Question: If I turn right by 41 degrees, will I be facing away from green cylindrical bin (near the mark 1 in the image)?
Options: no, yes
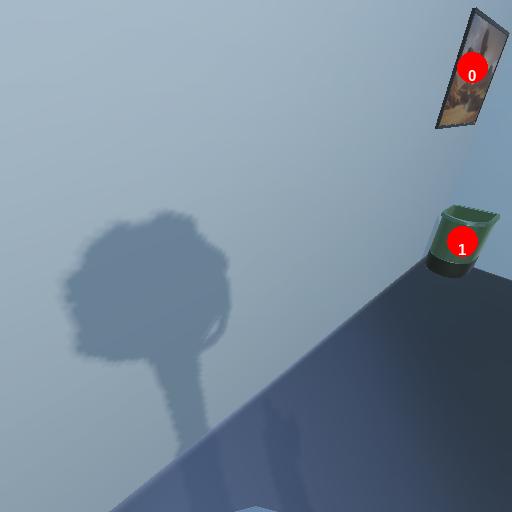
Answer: no